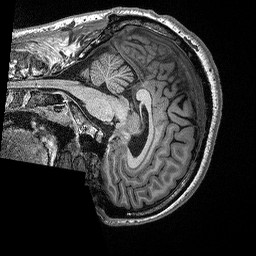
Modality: T1w
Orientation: sagittal
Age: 42
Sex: male
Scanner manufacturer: siemens
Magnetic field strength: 3 T
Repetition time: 2.3 s
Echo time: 0.00298 s